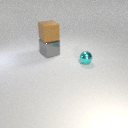
large gray metal cube below large brown rubber cube